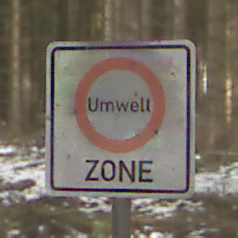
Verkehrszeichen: BeginnUmweltzone
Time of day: MorningAfternoon
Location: Outdoor (Nature)
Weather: Overcast
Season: Winter
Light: Natural